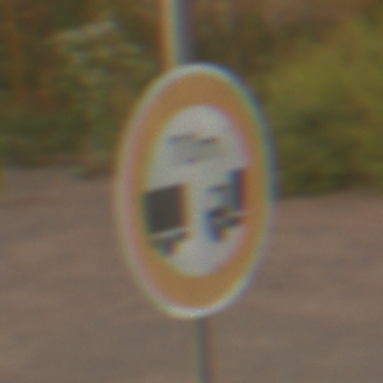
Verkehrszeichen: VerbotUnterschreitenMindestabstand
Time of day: SunriseSunset
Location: Outdoor (Suburban)
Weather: PartlyCloudy
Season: NotSpecified
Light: Natural